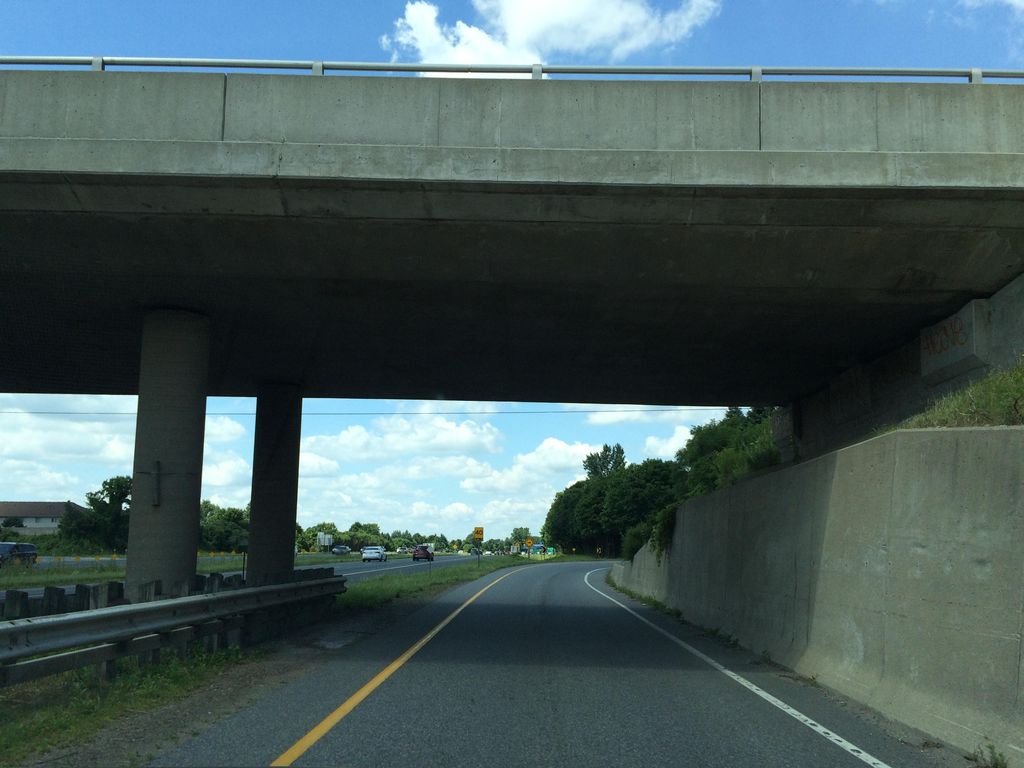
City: hamilton